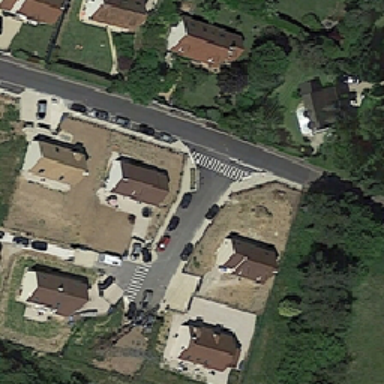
On the ground there are several residential buildings .